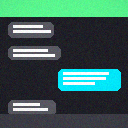
Screen state: on